Question: Count the number of objects in the diagram.
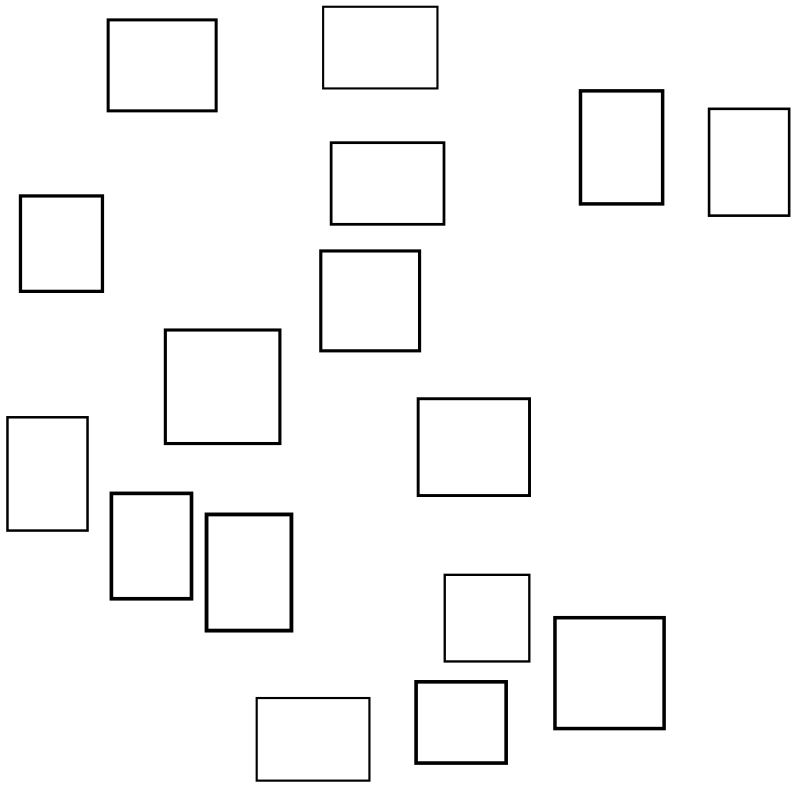
Answer: 16